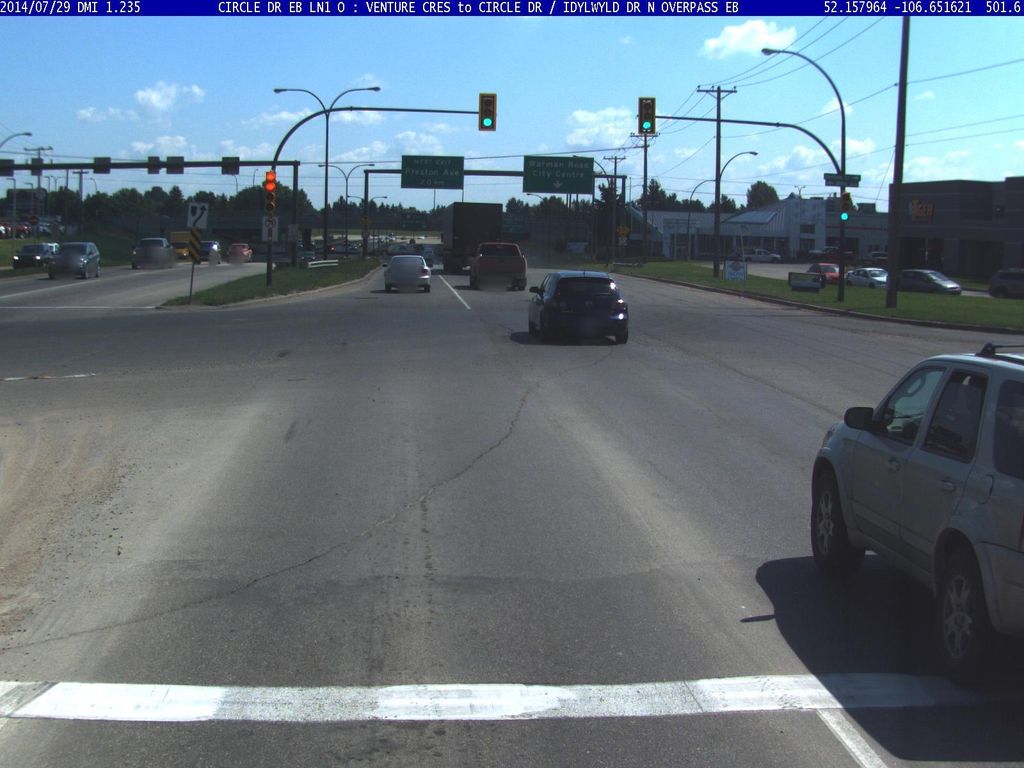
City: saskatoon